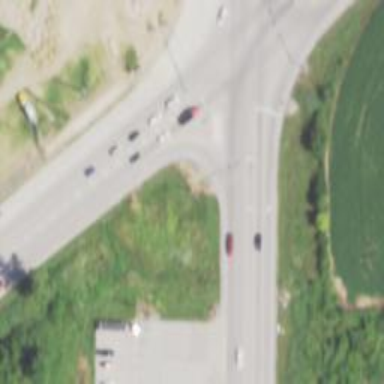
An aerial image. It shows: Primary link highway.